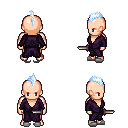
a pixel art fantasy rpg character, male body template, human, light skin, purple robe, magenta pants, white cyan mohawk hairstyle, white slippers, dagger, four views (front, back, left, right), 2x2 character sprite sheet, small pixel art, hard edges, no anti-aliasing